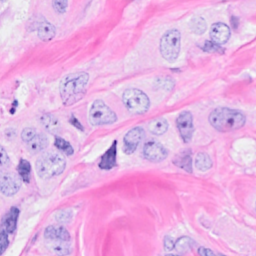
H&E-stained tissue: Breast